Field crop: maize
Growth stage: 2
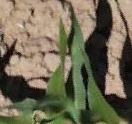
Species: maize